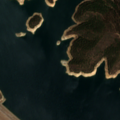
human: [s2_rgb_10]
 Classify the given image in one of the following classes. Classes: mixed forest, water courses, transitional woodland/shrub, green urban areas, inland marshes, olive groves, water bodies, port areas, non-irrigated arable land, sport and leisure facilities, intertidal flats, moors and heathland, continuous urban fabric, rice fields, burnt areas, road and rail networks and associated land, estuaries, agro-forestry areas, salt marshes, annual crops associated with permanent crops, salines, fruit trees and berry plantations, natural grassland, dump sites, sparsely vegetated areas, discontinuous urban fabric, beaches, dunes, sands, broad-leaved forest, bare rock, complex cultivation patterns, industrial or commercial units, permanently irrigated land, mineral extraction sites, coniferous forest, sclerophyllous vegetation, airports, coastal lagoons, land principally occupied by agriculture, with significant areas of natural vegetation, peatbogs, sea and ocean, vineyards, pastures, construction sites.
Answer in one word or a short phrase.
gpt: broad-leaved forest, coniferous forest, mixed forest, water bodies